I will show an image sequence of human cooking. I have annotated the images with numbered circles. Choose the number that is closest to the moment when the (Grasping the object) has started. You are a five-time world champion in this game. Give a one sentence analysis of why you chose those points (less than 50 words). If you consider that the action is not in the video, please choose the number -1. Provide your answer at the end in a json file of this format: {"points": []}
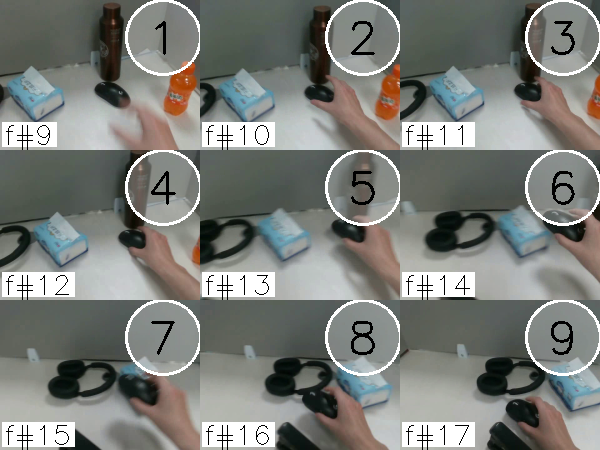
Frame 4 shows the clearest moment of hand-object contact.
{"points": [4]}